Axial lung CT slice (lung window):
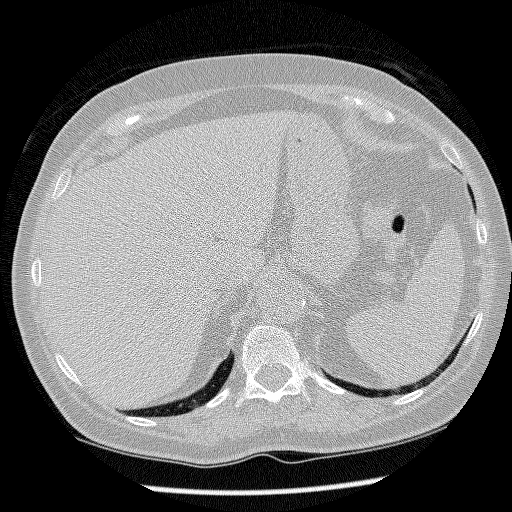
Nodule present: no